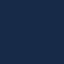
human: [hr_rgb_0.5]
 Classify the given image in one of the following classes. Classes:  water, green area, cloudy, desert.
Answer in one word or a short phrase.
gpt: water